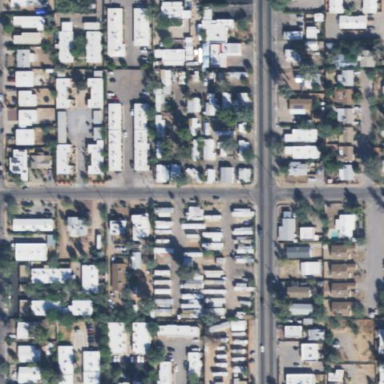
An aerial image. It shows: Residential area known as trailer park.